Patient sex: F
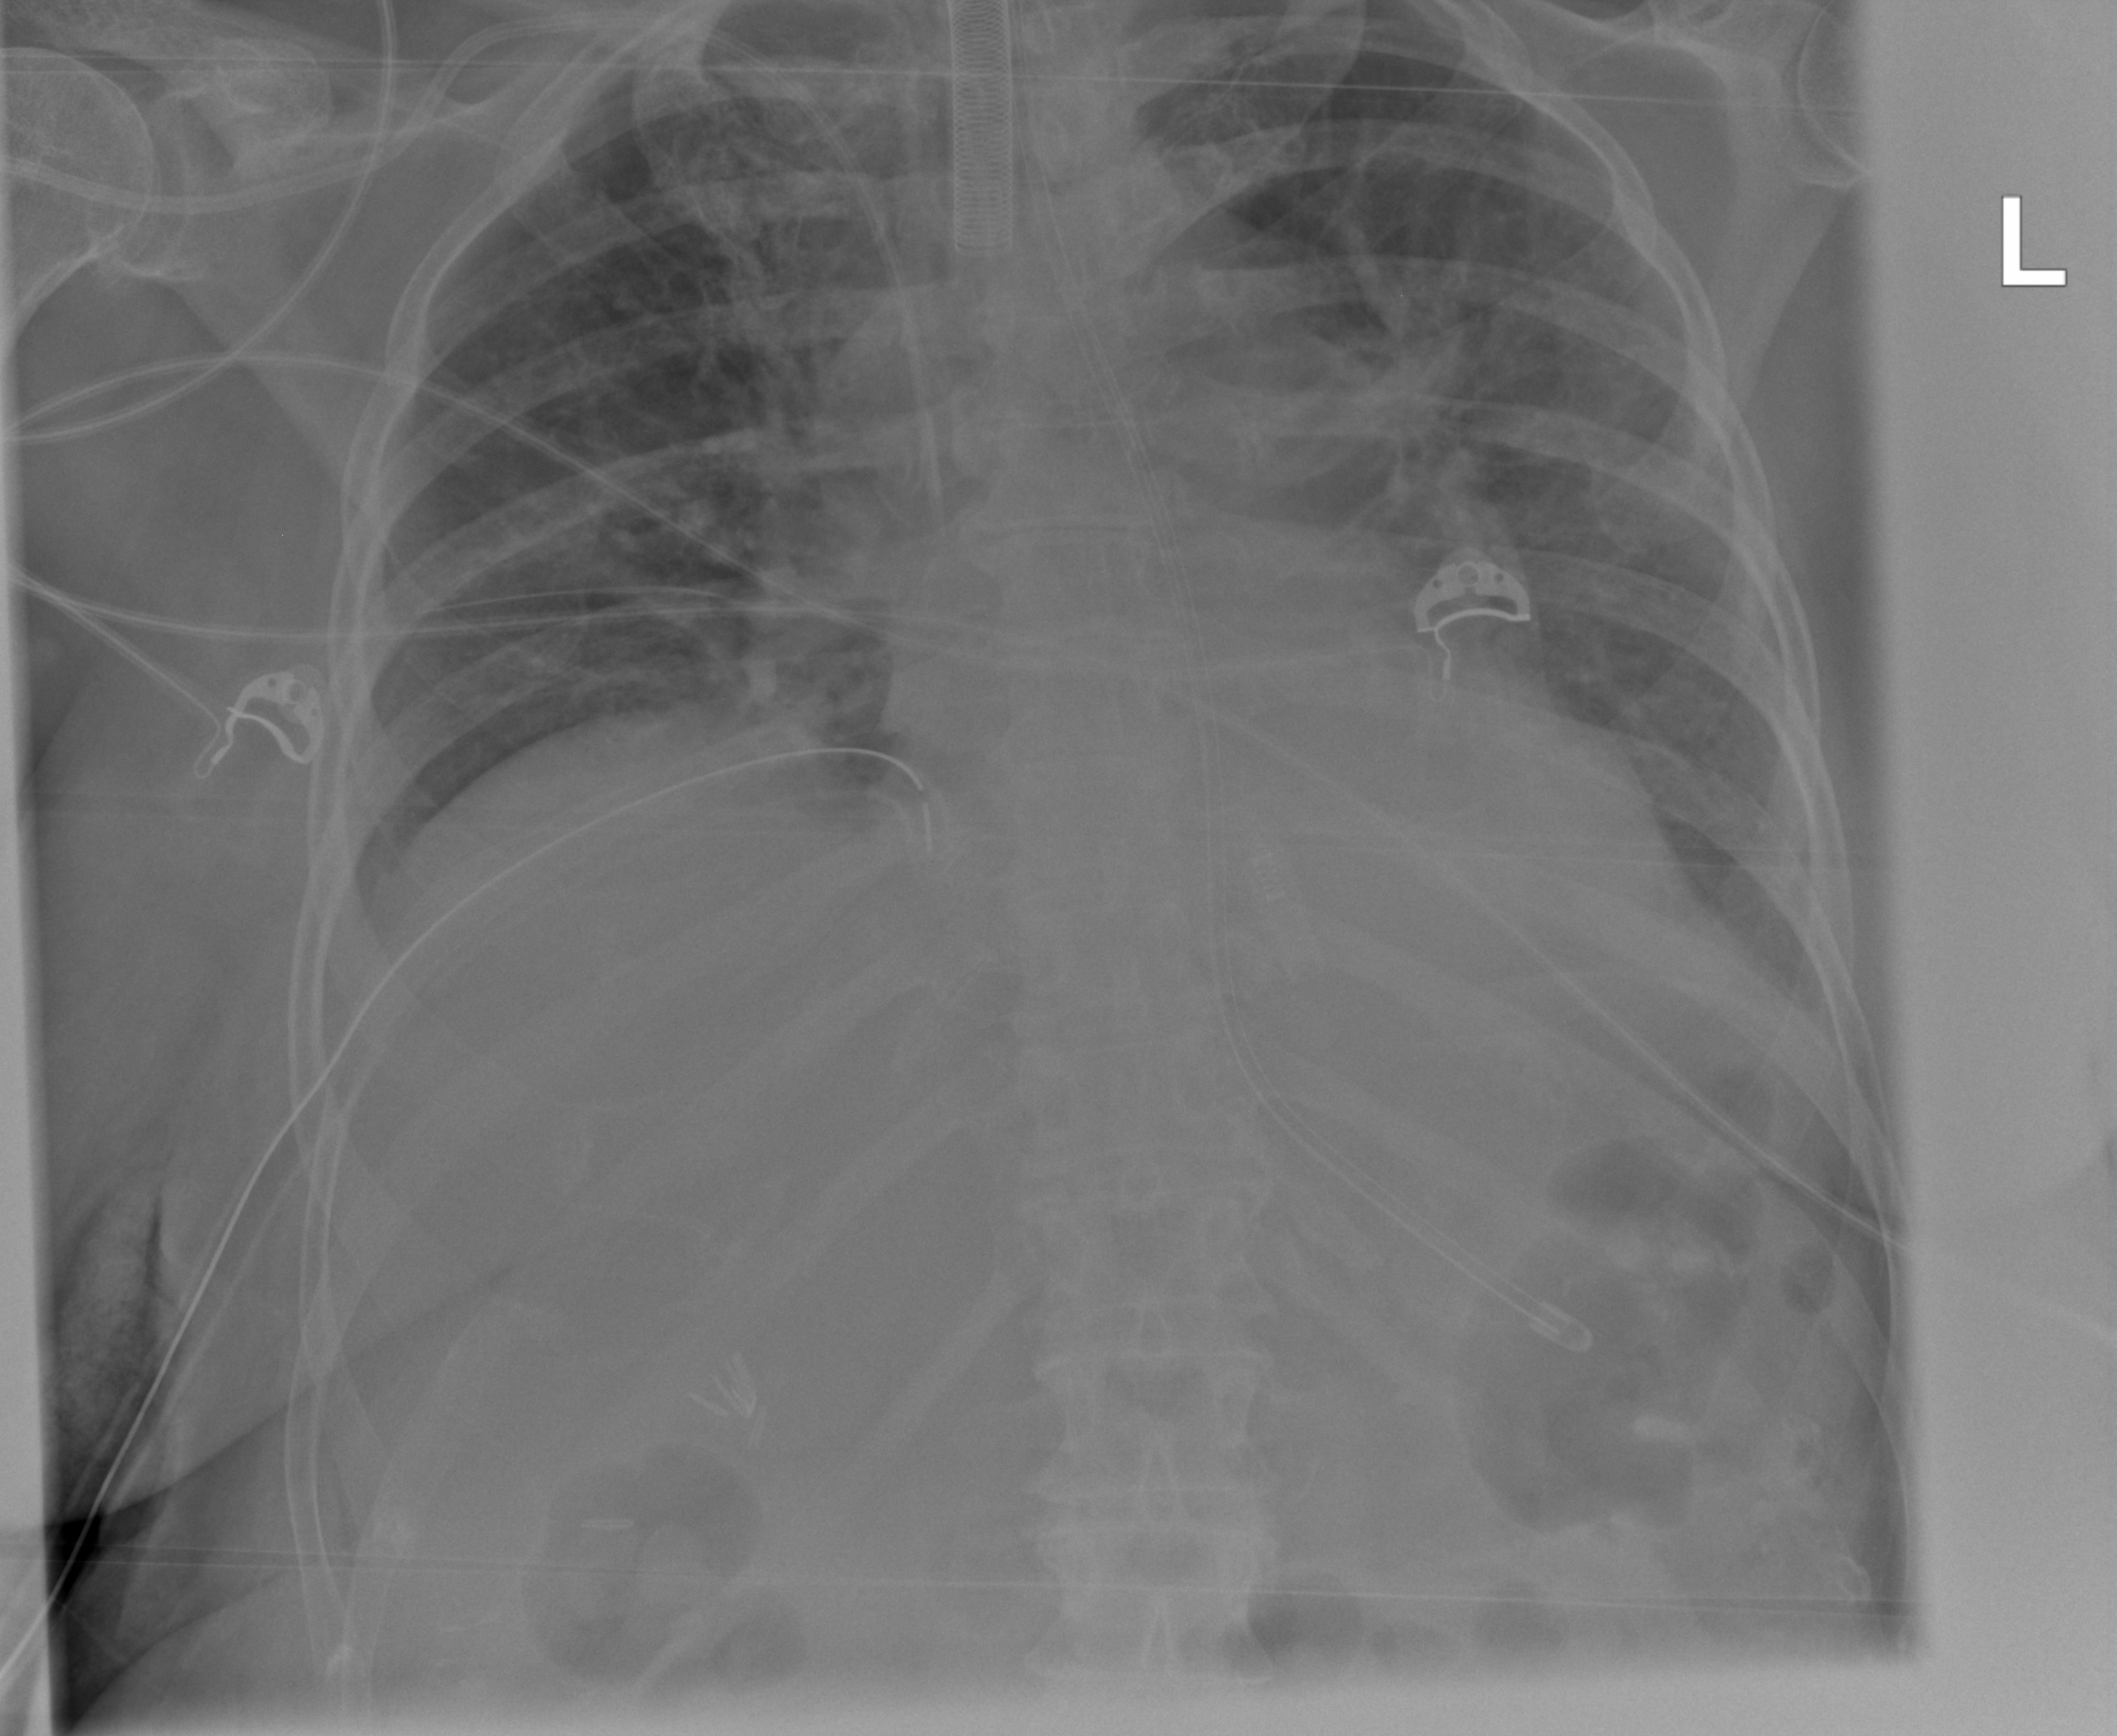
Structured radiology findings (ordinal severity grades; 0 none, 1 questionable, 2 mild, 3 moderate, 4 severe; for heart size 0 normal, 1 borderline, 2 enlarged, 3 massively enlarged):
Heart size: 1
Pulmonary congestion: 0
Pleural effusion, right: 2
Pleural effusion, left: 0
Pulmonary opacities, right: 2
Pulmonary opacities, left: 2
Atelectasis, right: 1
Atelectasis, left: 2